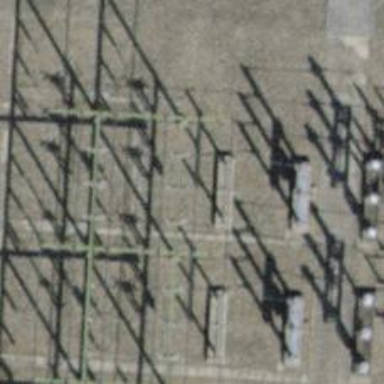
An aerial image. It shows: Switch for power supply.